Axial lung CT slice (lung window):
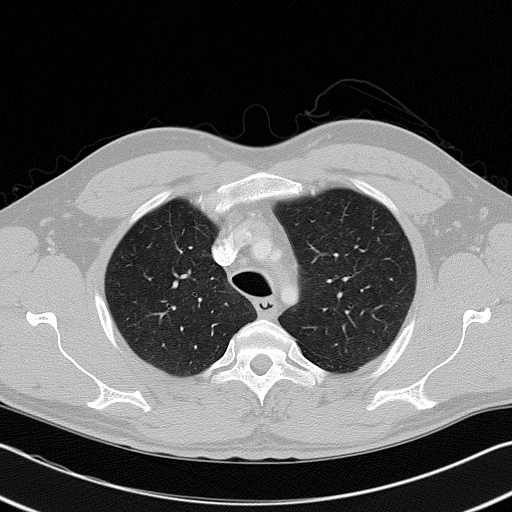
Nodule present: no